Interaction volume radius: 10 \u00c5
Interaction volume height: 15 \u00c5
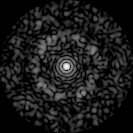
Disorder parameter: 0.8111